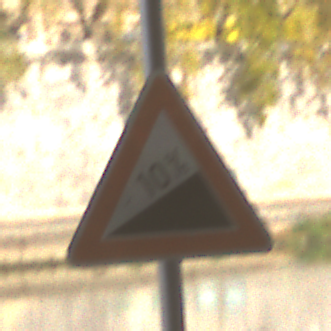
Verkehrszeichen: Steigung10
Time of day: MorningAfternoon
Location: Outdoor (Suburban)
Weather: PartlyCloudy
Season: NotSpecified
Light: Natural